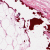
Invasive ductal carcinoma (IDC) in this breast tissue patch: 0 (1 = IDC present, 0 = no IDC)